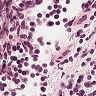
Metastatic tissue present: no